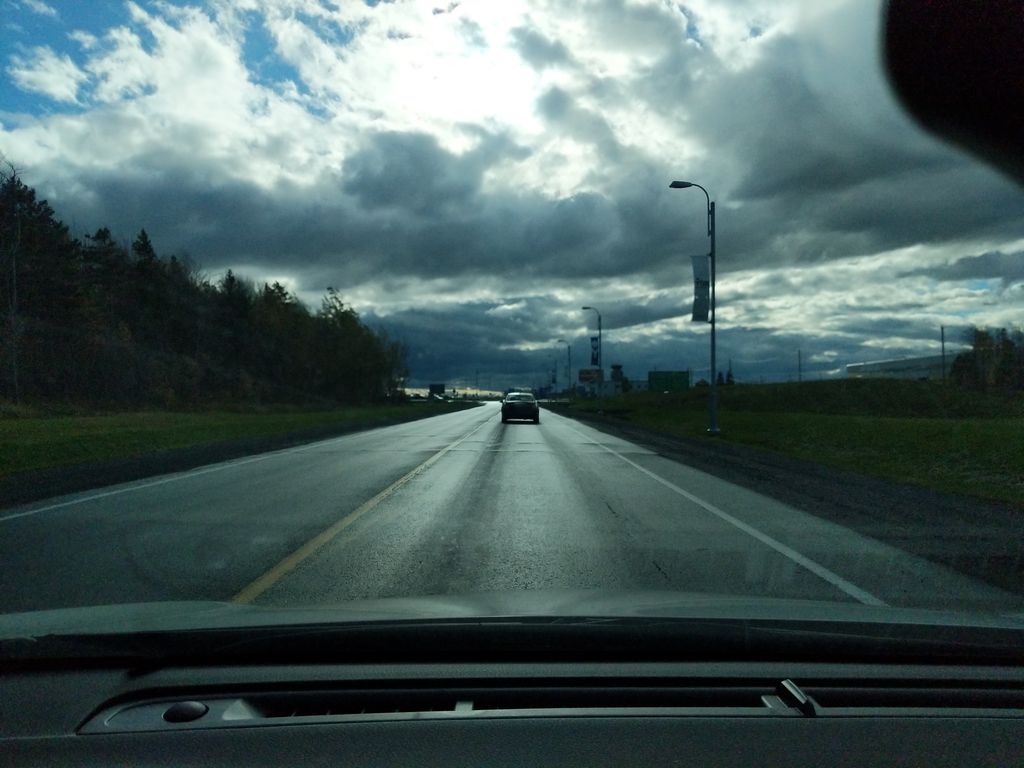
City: quebec_city